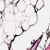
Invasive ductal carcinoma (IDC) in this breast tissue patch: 0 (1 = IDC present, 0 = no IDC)